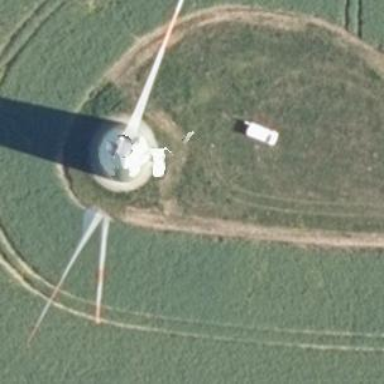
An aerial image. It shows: Wind power generator employing wind turbines.